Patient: sex M, age 77
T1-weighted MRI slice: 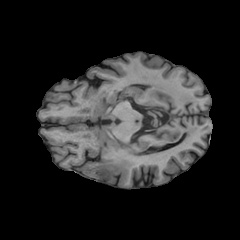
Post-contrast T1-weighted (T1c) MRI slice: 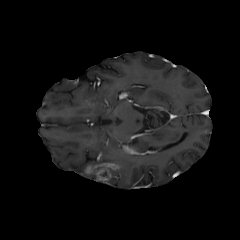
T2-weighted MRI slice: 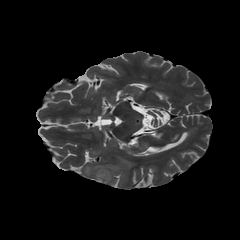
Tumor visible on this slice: yes
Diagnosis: Glioblastoma, IDH-wildtype
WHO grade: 4